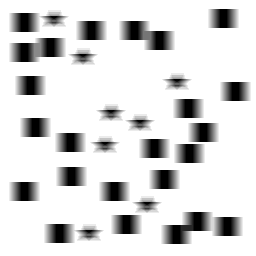
Squares: 24
Triangles: 0
Stars: 8
Total shapes: 32